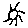
Label: sun